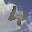
Label: 4